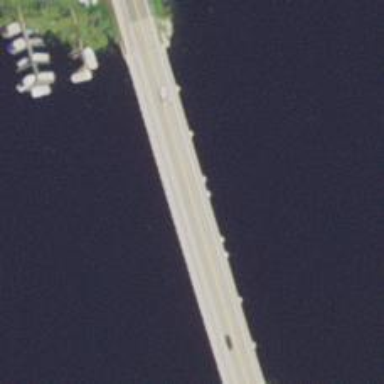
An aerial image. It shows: Secondary road crossing bridge.